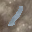
Label: 1